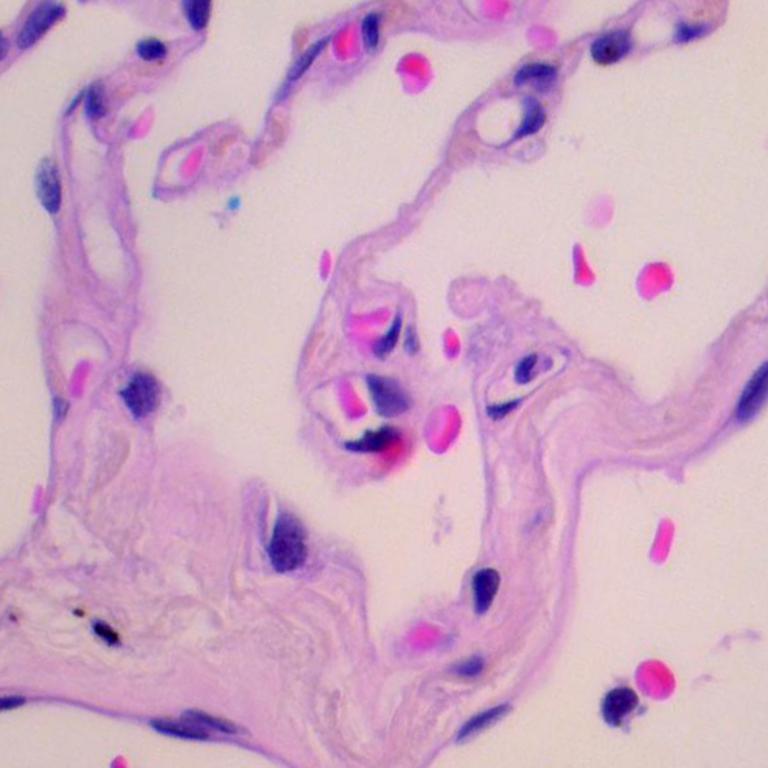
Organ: lung
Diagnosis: benign